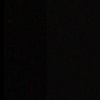
Label: space